Question: I've got a couple of activities where I display images with help of <URL>, null references, call clear on imageloader object but in vain.
In MAT i've found out that I have multiple objects of the same activity and it a default behaviour, if I'm not mistaken. I used singleInstance to suppress multiple instances and it has helped with memory leaks.
Right now, due to singleInstance, I'm having troubles with navigation. Do you think I should continue with singleInstance or try to fix memory leak with multiple instances ?
Here's ImageView gc roots inspection:

UPD:
'''
Bitmap bitmap=null;
URL imageUrl = new URL(url);
HttpURLConnection conn = (HttpURLConnection)imageUrl.openConnection();
conn.setConnectTimeout(30000);
conn.setReadTimeout(30000);
conn.setInstanceFollowRedirects(true);
InputStream is=conn.getInputStream();
OutputStream os = new FileOutputStream(f);
Utils.CopyStream(is, os);
os.close();
bitmap = decodeFile(f);
return bitmap;
ImageView imageView = (ImageView) convertView;
if(convertView == null){
imageView = new ImageView(_currentActivity);
}
'''
UPD2(navigation strategies):
I've got a constant header with buttons which start home activity(with gallery) and profile activity; secondly there's a subheader wich also holds 3 buttons which point to another 3 activities with listviews(consisting of imageviews + labels).
These header, subheader elements are available on every activity in application; The link-buttons do nothing but:
'''
startActivity(new Intent(getActivity(), MainActivity.class));
'''
or
'''
Intent activityIntent = new Intent(getActivity(), SomeActivityWithListViewInside.class);
// passing some data like list id
activityIntent.putExtra("list_id", listId);
startActivity(activityIntent);
'''
So, those activity instances are caused by those startActivity calls - do you think I should play with singleTop or any other intent parameter to avoid this issue ?
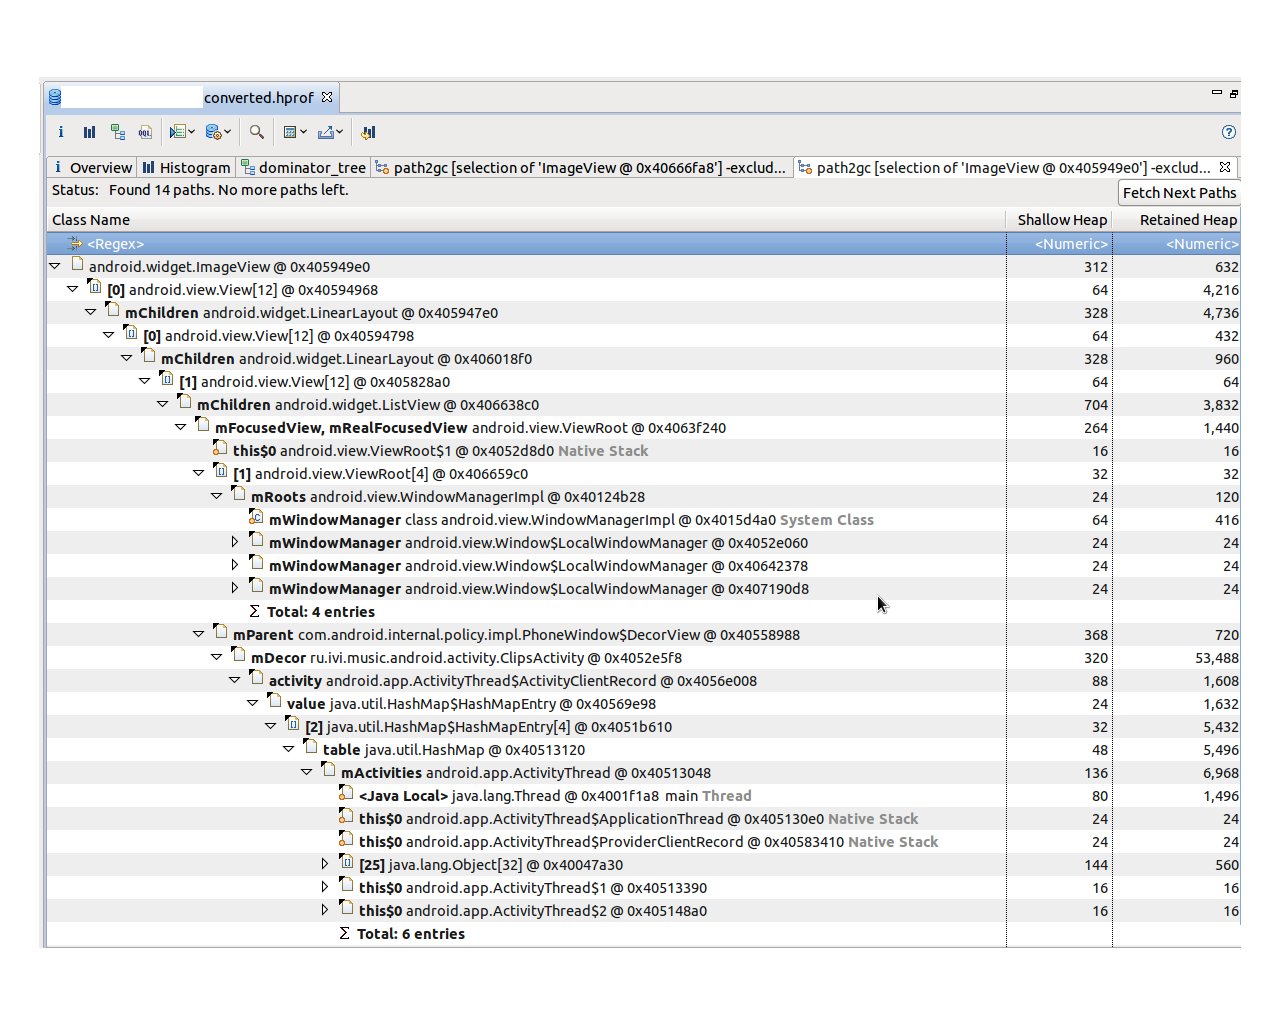
Answer: You shouldn't use singleInstance launchMode. You need to get your navigation to work correctly using standard and/or singleTop launchMode. If you find that you have multiple instances of your activites, but you weren't expecting that, then you have something wrong in your navigation. Having multiple instances of your activities is keeping all your views and images around and that's probably what is causing the out-of-memory problems.
Update your post with your expected navigation and how you are managing it and maybe we can help you fix that.
I don't know where you are setting '_currentActivity', but that may be your problem. When you create a view inside an adapter you should always use the adapter's context (which is set up when it was created). So try this:
'''
ImageView imageView = (ImageView) convertView;
if(convertView == null){
imageView = new ImageView(getContext());
}
'''
You need to check your navigation to make sure that when the user chooses one of the buttons in your header or subheader that you don't have multiple instances of your activities in the activity stack (if that isn't what you want). If your activities use lots of image space (bitmaps, etc.) then you want to ensure that you don't have multiple instances. You can rethink your navigation or you can use combinations of singleTop, clearTop, reorderToFront, etc. so that you don't keep creating instances of your activities but just rearrange them in the activity stack to get the desired navigation behaviour.